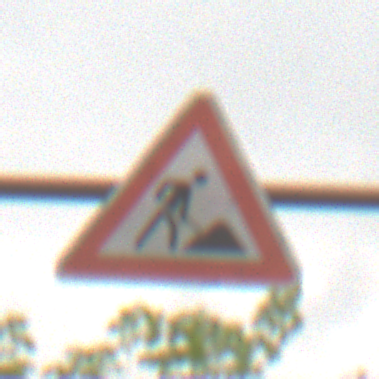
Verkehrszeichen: Arbeitsstelle
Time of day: MorningAfternoon
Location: Outdoor (Nature)
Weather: Overcast
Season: NotSpecified
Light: Natural